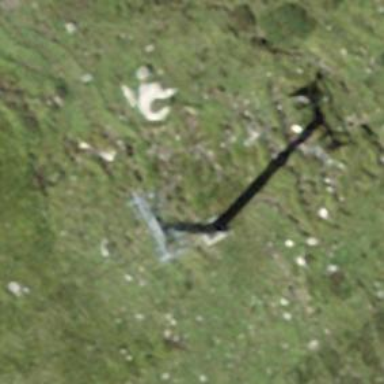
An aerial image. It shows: Pylon for aerialway.